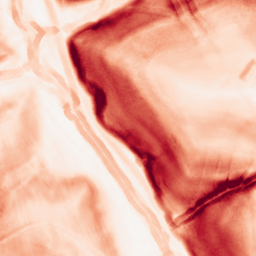
Category: morphological
Decomposition family: morphological_gradient
Decomposition parameters: size: 5
shape: diamond
Upsampling method: bicubic
Upsampling parameters: scale: 8
Upsampling scale: 8